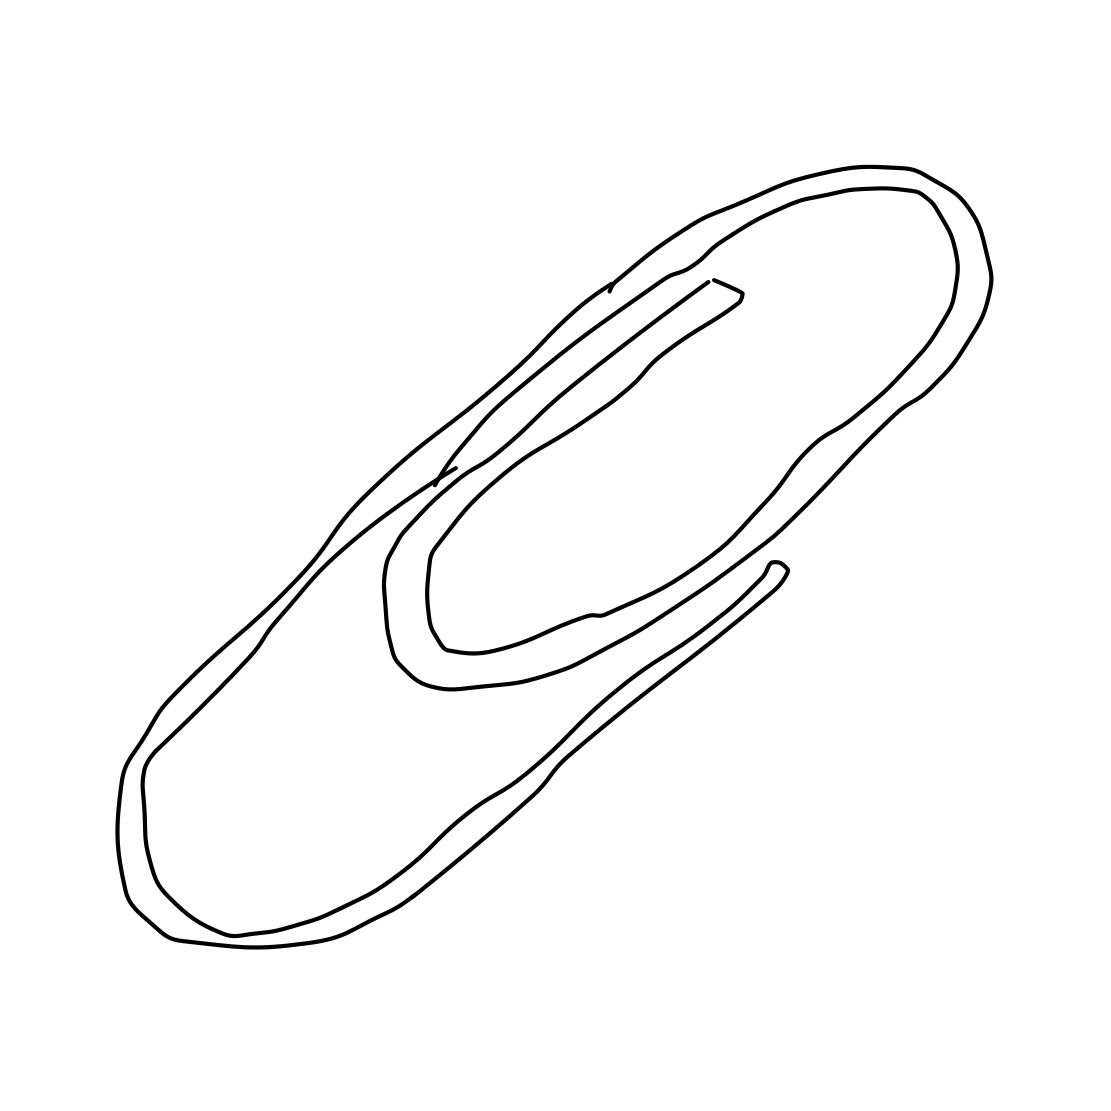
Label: paper clip